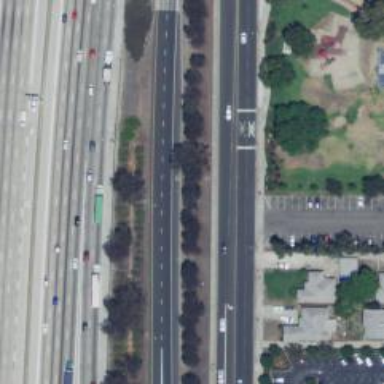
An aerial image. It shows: Primary highway.